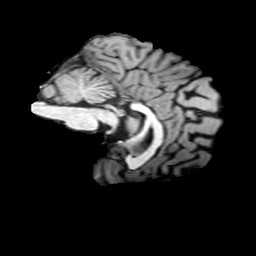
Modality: T1w
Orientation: sagittal
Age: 32
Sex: male
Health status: ill